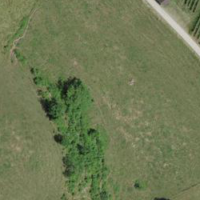
EUNIS habitat code: 40
Species observed at this site:
Juglans regia
Chelidonium majus